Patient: sex M, age 68
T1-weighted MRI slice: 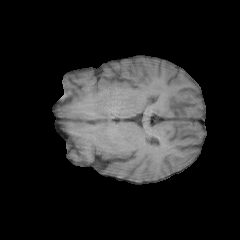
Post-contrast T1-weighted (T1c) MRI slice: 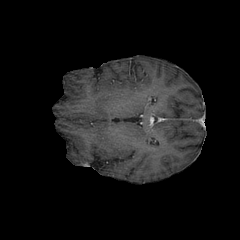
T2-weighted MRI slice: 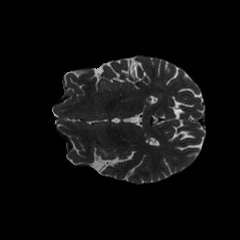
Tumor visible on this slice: yes
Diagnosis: Glioblastoma, IDH-wildtype
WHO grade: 4